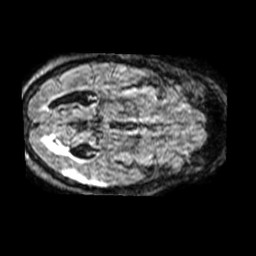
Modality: FLAIR
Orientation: axial
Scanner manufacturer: philips
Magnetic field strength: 1.5 T
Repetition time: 8 s
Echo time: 0.3117 s